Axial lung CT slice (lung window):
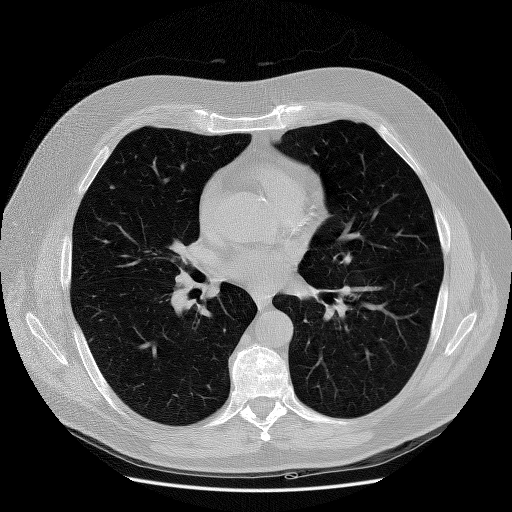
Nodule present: no